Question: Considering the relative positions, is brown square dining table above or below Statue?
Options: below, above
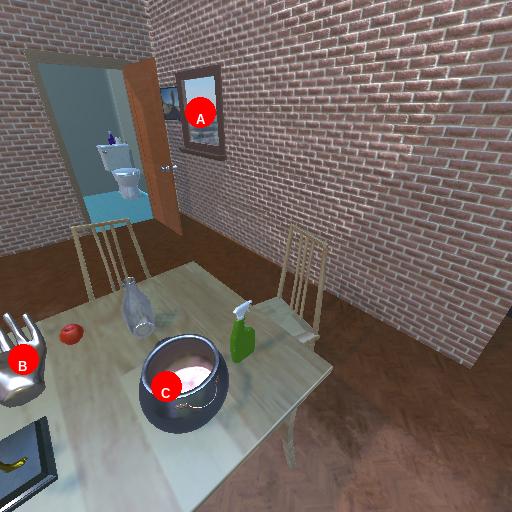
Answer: below